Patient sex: M
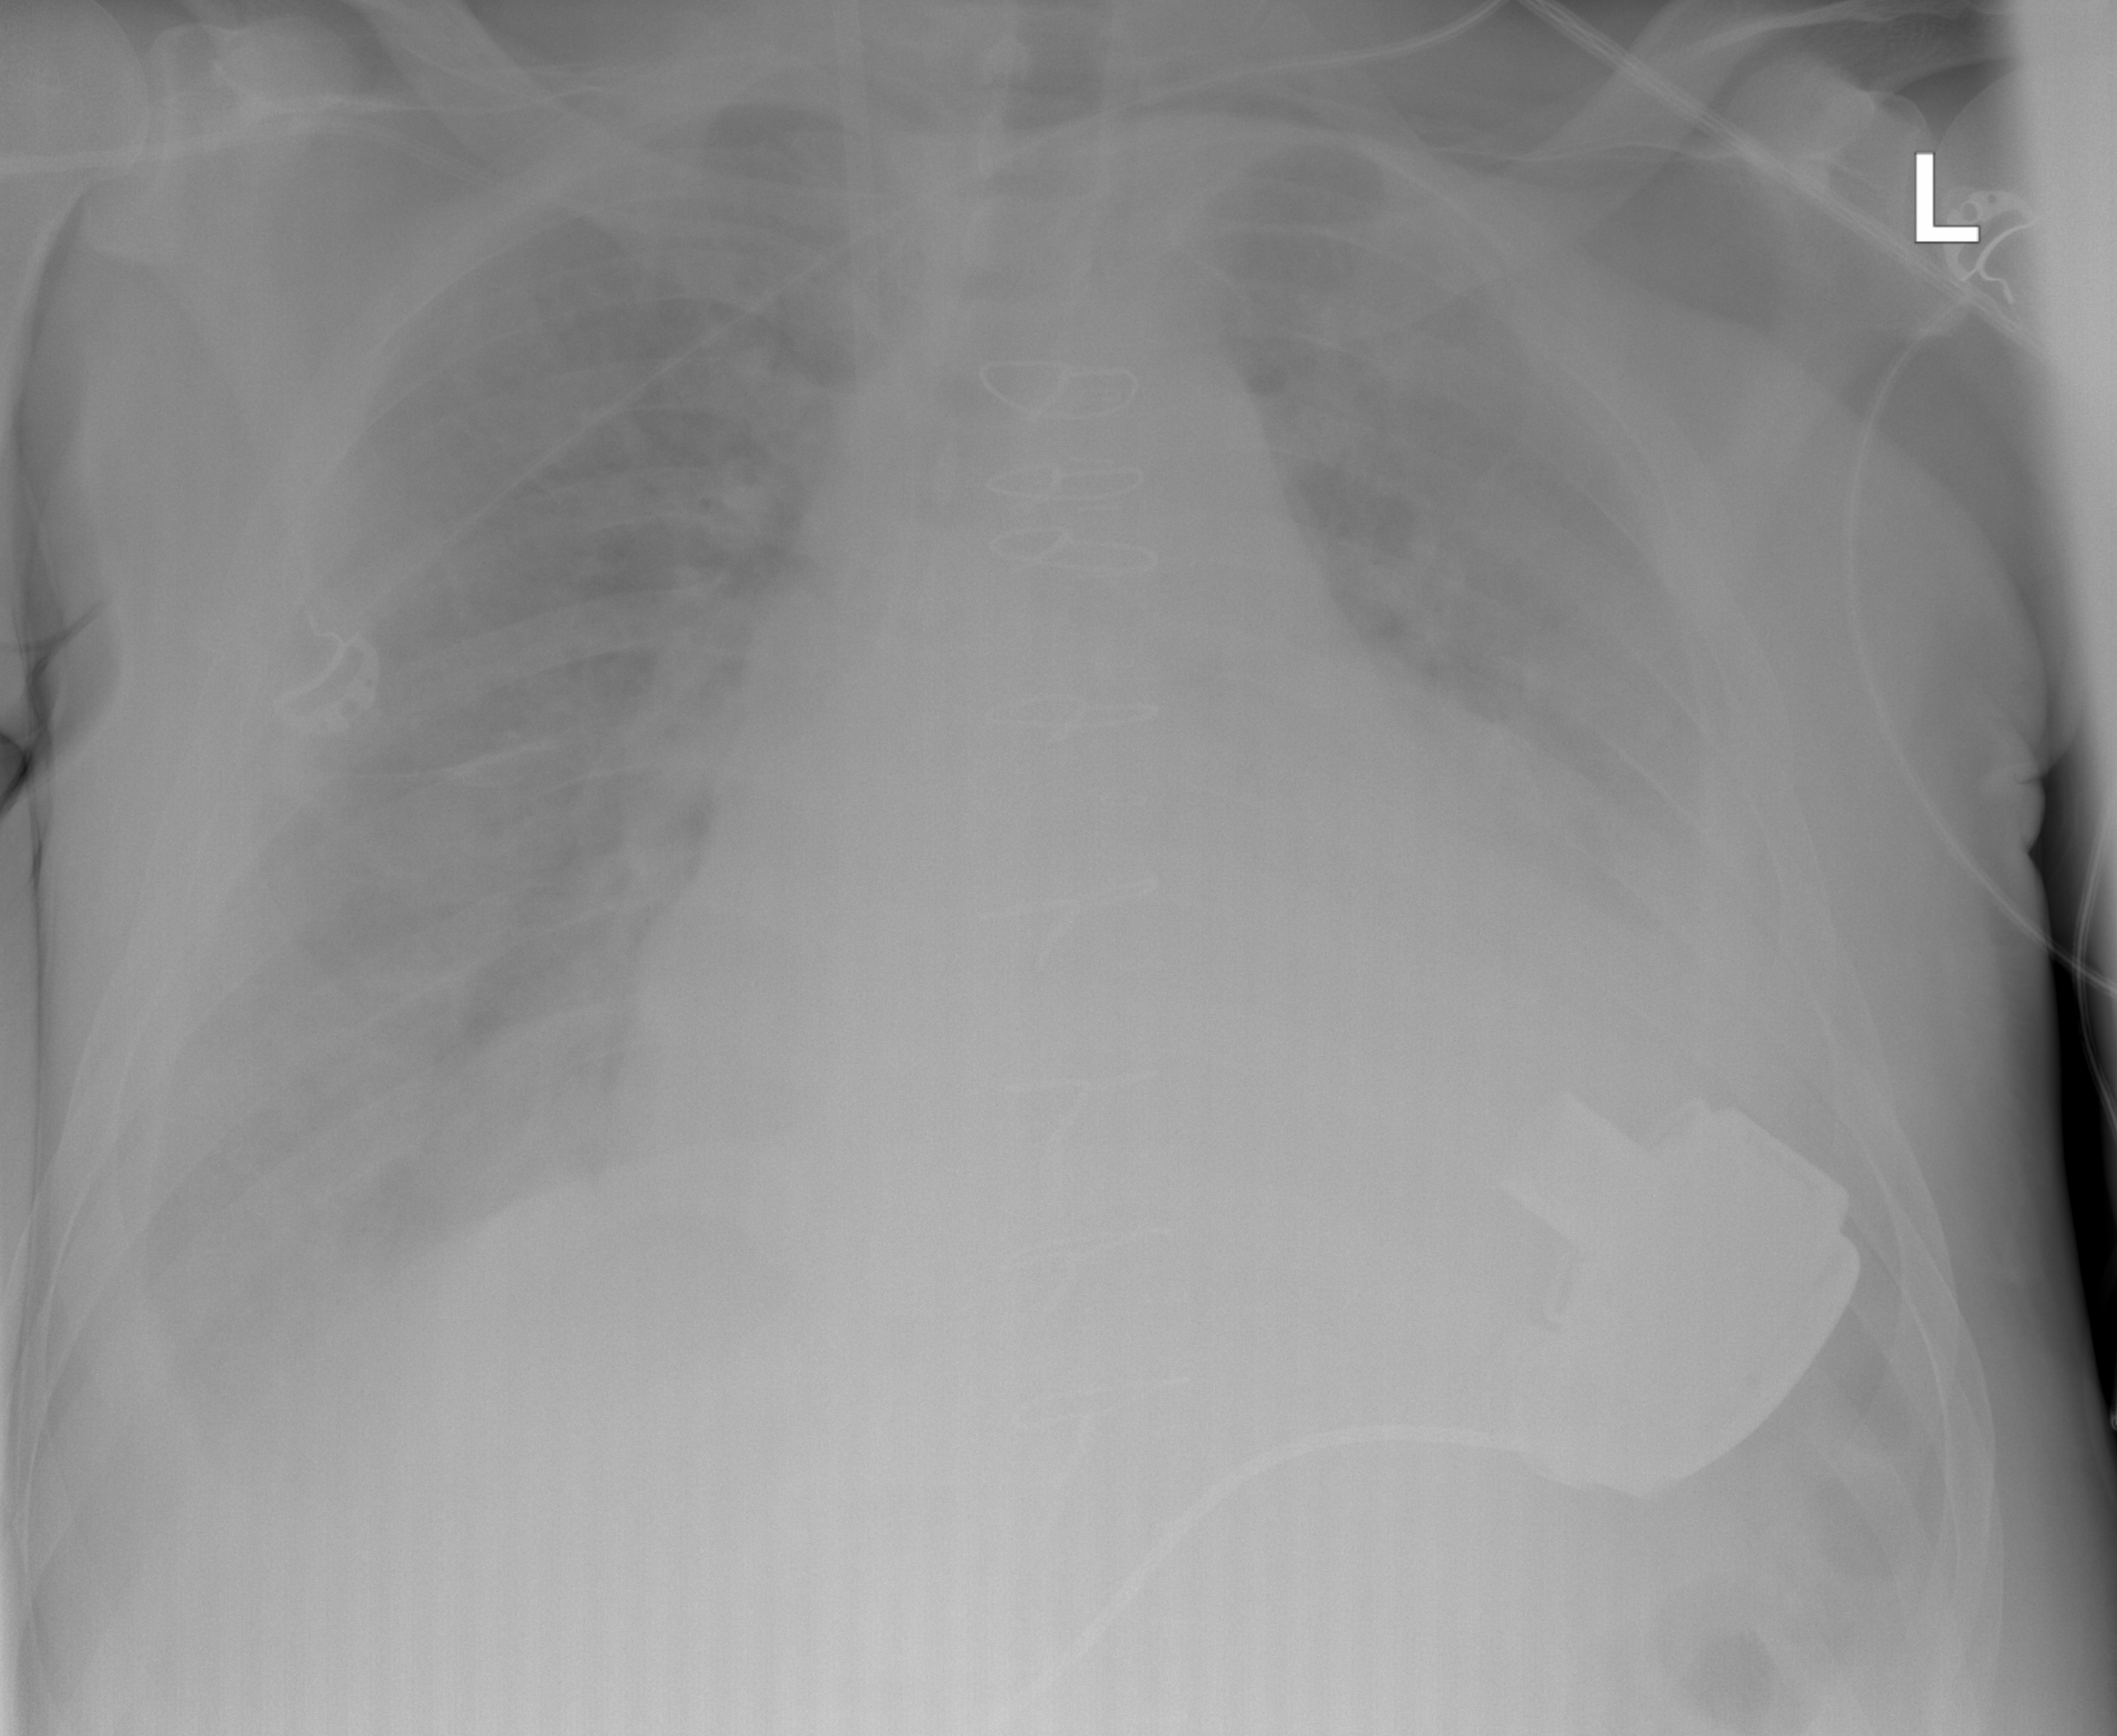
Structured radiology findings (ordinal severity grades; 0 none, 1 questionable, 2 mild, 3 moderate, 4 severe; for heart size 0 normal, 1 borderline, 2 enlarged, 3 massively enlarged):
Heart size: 3
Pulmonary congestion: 2
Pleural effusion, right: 2
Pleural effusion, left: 3
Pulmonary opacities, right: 2
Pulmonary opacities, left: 2
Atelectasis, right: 1
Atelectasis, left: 3